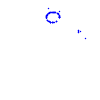
Particle: kaon